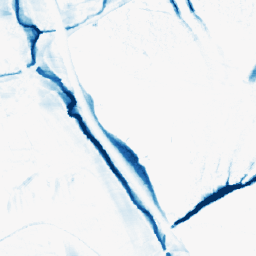
Category: morphological
Decomposition family: morphological_ellipse
Decomposition parameters: operation: closing
width: 10
height: 30
Upsampling method: area
Upsampling parameters: scale: 2
Upsampling scale: 2